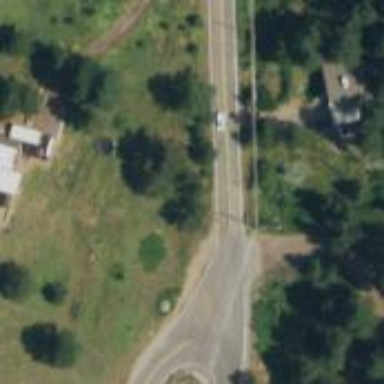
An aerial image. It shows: Road with stop sign.